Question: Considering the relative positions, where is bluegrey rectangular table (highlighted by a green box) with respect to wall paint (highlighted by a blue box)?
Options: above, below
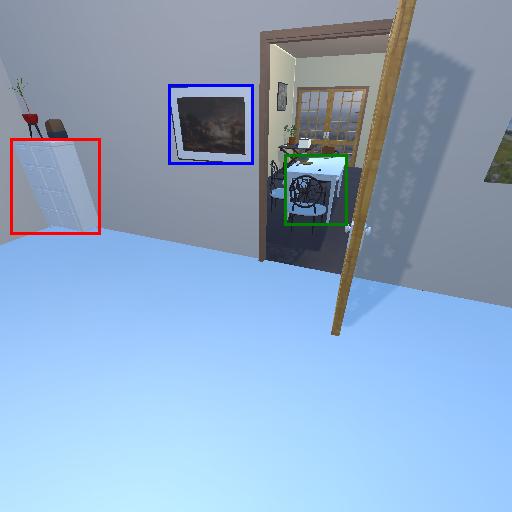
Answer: above